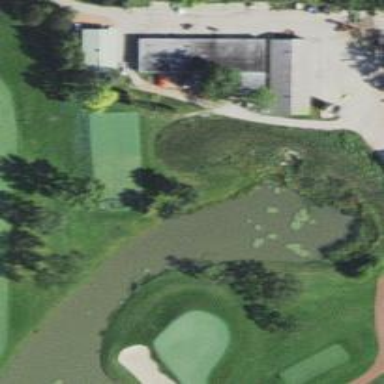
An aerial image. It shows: Rough grassy area used for golf.